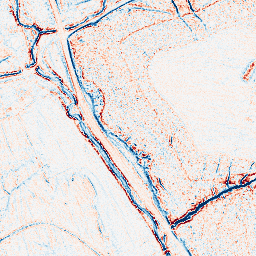
Category: edge_preserving
Decomposition family: anisotropic_diffusion
Decomposition parameters: iterations: 5
kappa: 100
gamma: 0.15
Upsampling method: bspline
Upsampling parameters: scale: 8
Upsampling scale: 8